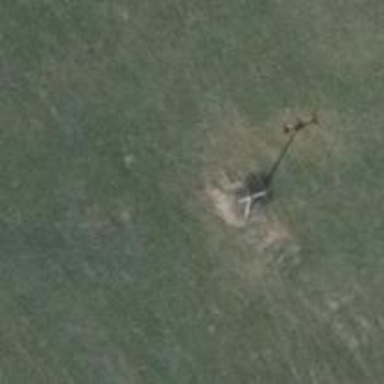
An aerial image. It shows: Power pole.